Aerial crown-view tile of a tropical tree (Barro Colorado Island, Panama), acquired 20241216:
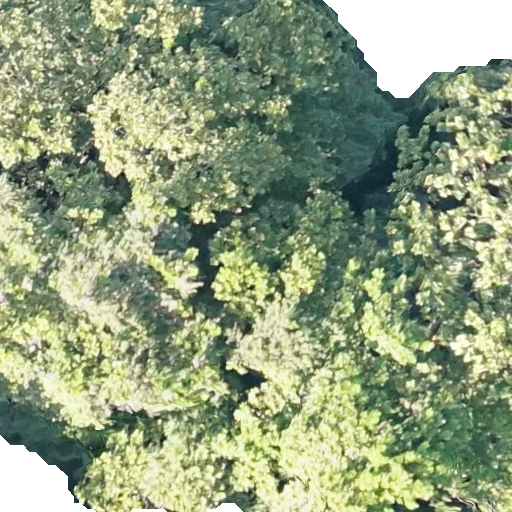
Species: Anacardium excelsum
GBIF accepted scientific name: Anacardium excelsum
Crown area: 518.971 m²